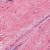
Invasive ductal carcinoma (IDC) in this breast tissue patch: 0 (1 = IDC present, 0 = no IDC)